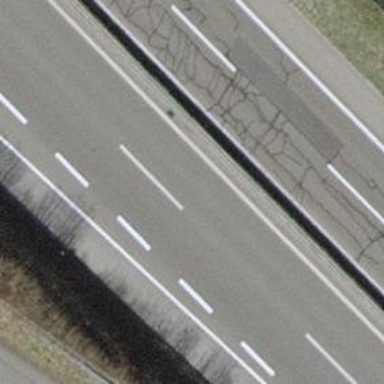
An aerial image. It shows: Asphalt motorway.